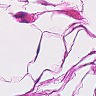
Metastatic tissue present: no